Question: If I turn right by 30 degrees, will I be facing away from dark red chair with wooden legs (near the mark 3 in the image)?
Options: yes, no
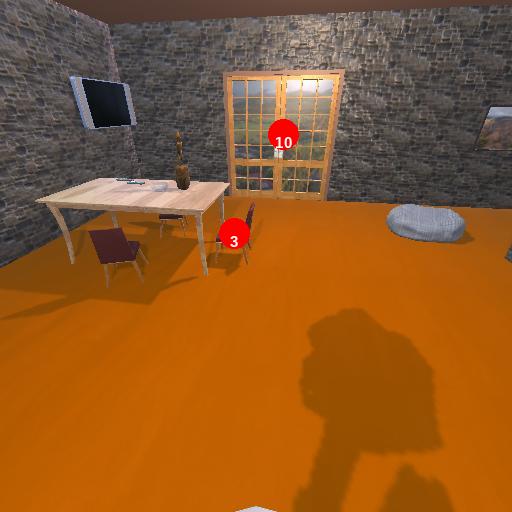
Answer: yes